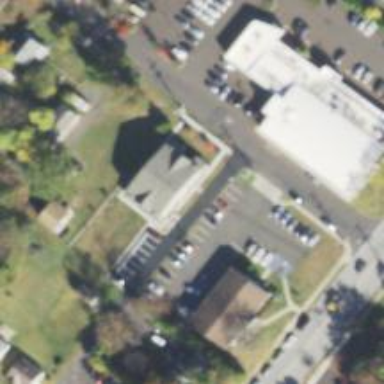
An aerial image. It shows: Office building.